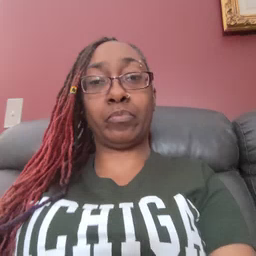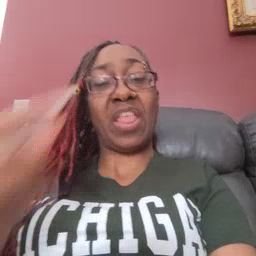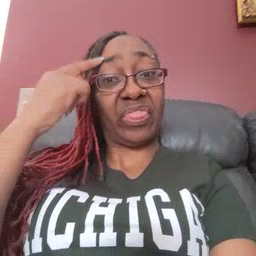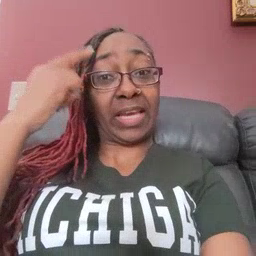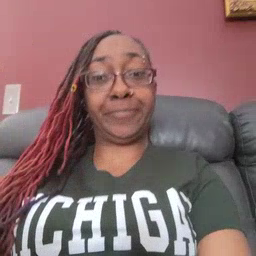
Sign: think